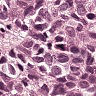
Metastatic tissue present: yes